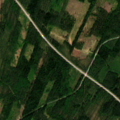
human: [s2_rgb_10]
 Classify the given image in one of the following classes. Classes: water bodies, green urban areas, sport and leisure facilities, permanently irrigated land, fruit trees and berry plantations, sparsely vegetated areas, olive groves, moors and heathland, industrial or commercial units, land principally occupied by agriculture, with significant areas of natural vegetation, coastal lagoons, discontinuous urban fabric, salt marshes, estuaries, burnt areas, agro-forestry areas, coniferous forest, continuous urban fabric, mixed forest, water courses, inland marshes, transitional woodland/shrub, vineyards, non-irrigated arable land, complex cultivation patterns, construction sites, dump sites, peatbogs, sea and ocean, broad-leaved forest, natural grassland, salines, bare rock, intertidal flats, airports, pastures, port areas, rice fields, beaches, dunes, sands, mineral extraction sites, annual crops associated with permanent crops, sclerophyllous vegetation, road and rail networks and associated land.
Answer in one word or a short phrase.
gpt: coniferous forest, mixed forest, transitional woodland/shrub